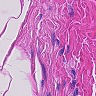
Metastatic tissue present: no